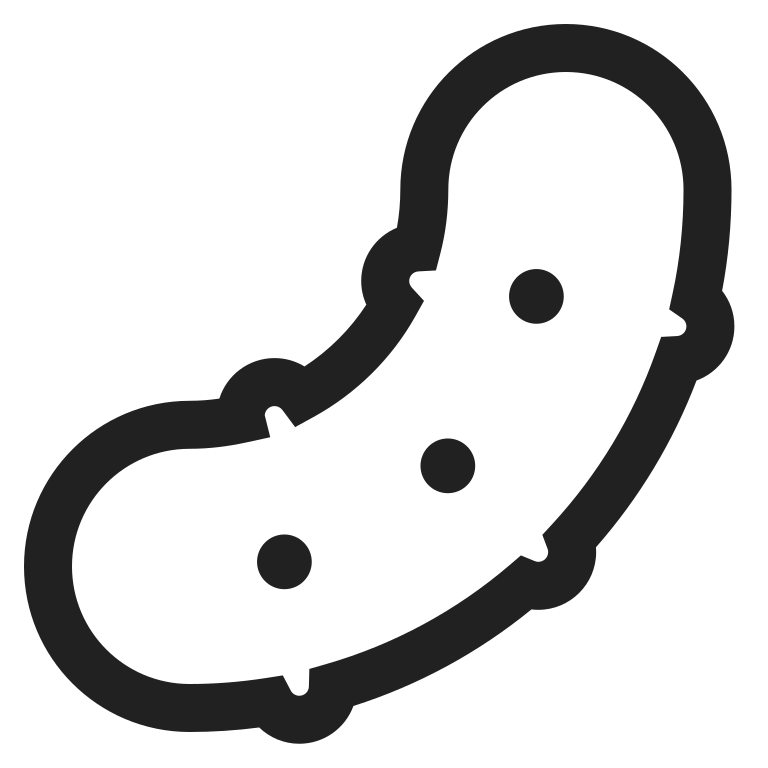
cucumber high contrast